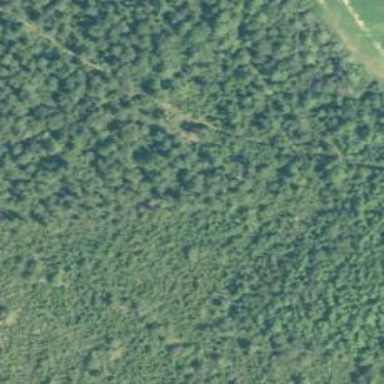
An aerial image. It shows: Forest area dominated by needle-leaved trees.